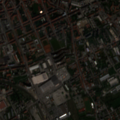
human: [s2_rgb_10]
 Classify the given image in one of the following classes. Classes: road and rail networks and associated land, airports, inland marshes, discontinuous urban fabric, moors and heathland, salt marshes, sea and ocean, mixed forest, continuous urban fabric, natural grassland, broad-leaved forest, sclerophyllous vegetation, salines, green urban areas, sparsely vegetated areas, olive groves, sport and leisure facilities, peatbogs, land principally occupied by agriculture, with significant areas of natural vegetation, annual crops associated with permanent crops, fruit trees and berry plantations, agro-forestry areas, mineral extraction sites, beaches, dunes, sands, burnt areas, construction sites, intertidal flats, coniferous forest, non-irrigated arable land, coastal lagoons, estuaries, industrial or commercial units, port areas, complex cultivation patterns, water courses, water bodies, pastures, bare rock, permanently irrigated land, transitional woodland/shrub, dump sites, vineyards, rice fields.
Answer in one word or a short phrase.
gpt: continuous urban fabric, discontinuous urban fabric, industrial or commercial units, road and rail networks and associated land